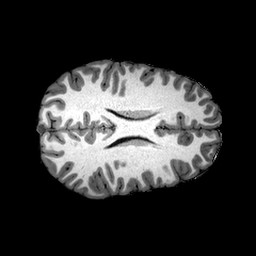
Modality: T1w
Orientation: axial